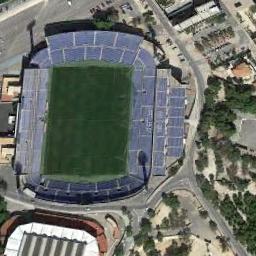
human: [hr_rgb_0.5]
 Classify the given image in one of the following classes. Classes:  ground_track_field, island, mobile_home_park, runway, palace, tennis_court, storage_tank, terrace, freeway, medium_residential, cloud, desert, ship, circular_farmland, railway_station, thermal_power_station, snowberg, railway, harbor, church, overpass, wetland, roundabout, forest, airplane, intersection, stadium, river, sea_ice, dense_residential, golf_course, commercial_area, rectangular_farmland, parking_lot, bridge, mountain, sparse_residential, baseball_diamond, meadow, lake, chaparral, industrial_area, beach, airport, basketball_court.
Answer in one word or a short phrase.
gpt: stadium